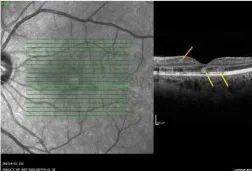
(C) the SD-OCT image shows the hyperreflectivity at the retinal outer layer (yellow arrowhead) with PAMM lesion in inner retinal layers (orange arrowhead).
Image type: ophthalmic_imaging (oct)